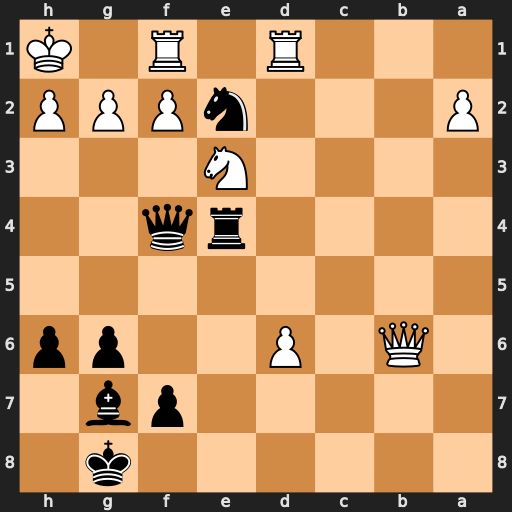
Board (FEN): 6k1/5pb1/1Q1P2pp/8/4rq2/4N3/P3nPPP/3R1R1K
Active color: b
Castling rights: -
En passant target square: -
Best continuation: Qxh2+ Kxh2 Rh4#